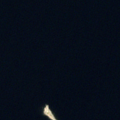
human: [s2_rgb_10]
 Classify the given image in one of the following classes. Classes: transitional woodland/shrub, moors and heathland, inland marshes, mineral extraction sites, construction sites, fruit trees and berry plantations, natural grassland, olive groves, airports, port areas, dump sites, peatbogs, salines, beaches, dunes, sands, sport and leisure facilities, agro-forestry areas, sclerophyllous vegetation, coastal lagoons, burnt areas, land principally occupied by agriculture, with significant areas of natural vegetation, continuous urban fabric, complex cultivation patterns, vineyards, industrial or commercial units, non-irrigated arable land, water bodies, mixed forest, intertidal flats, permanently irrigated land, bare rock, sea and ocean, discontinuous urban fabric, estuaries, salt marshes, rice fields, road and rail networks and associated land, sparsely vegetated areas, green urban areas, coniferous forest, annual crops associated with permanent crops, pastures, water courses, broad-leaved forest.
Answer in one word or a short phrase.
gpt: sea and ocean